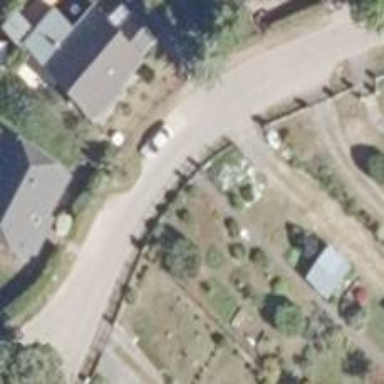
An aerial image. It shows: Traffic calming feature called choker.